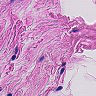
Metastatic tissue present: no